Question: Given the following four-coloring problem graph, where part of the region has been pre-colored, how many coloring combinations are there for the remaining region?
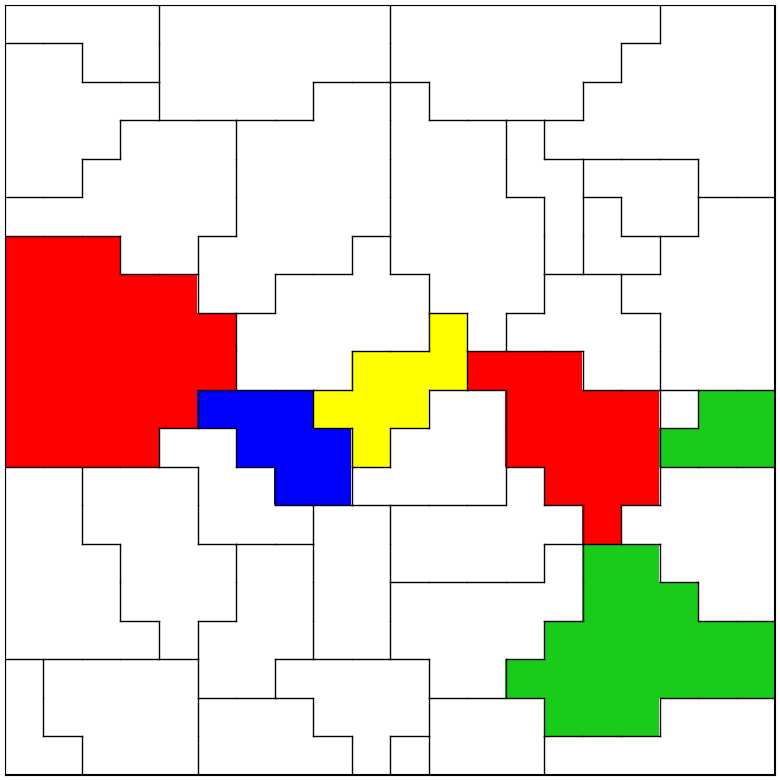
Answer: 291712